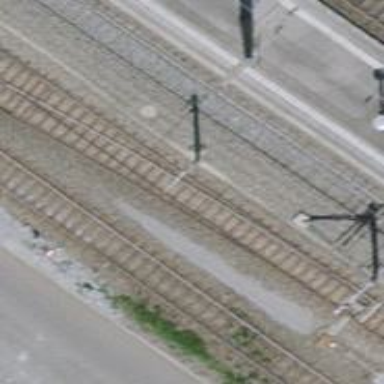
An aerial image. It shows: Single-track railway siding with electrified contact lines.